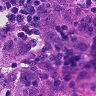
Metastatic tissue present: yes